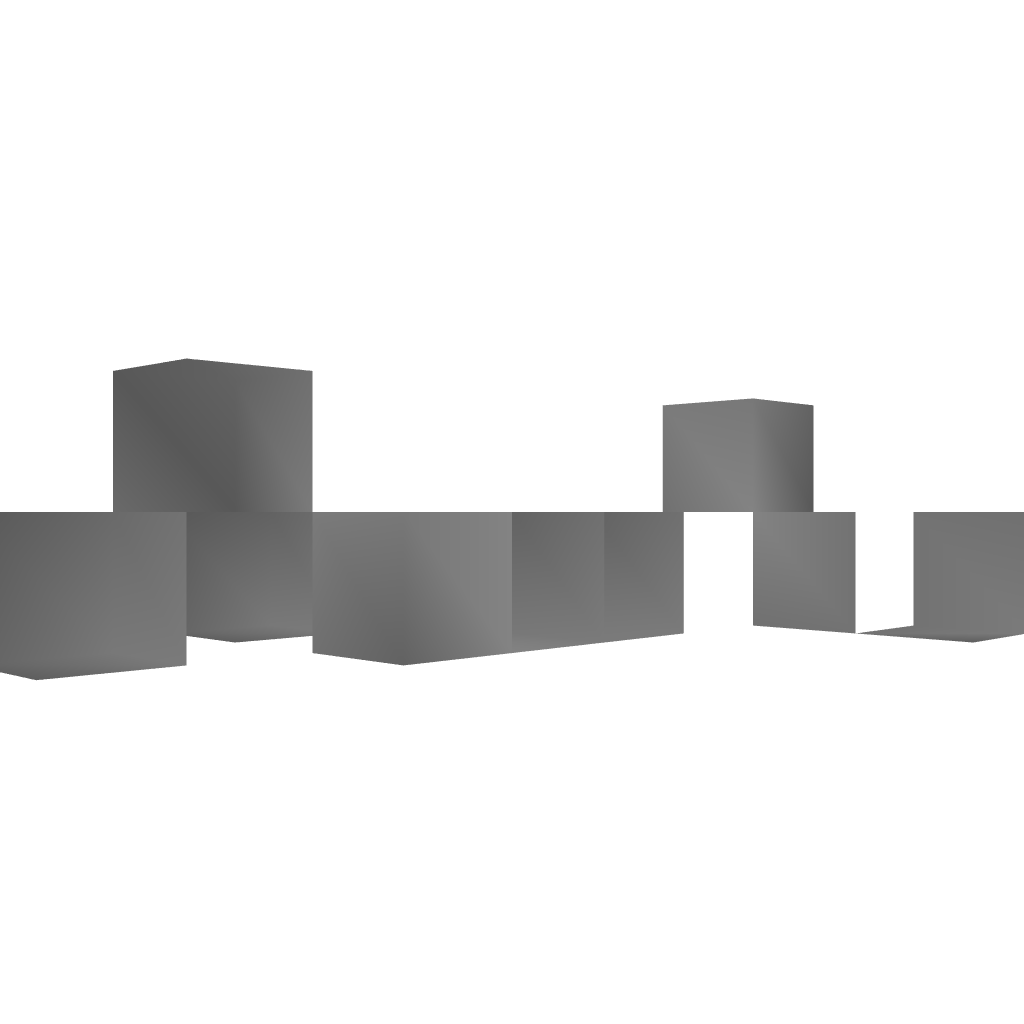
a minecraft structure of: No Night Device bad low quality